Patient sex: M
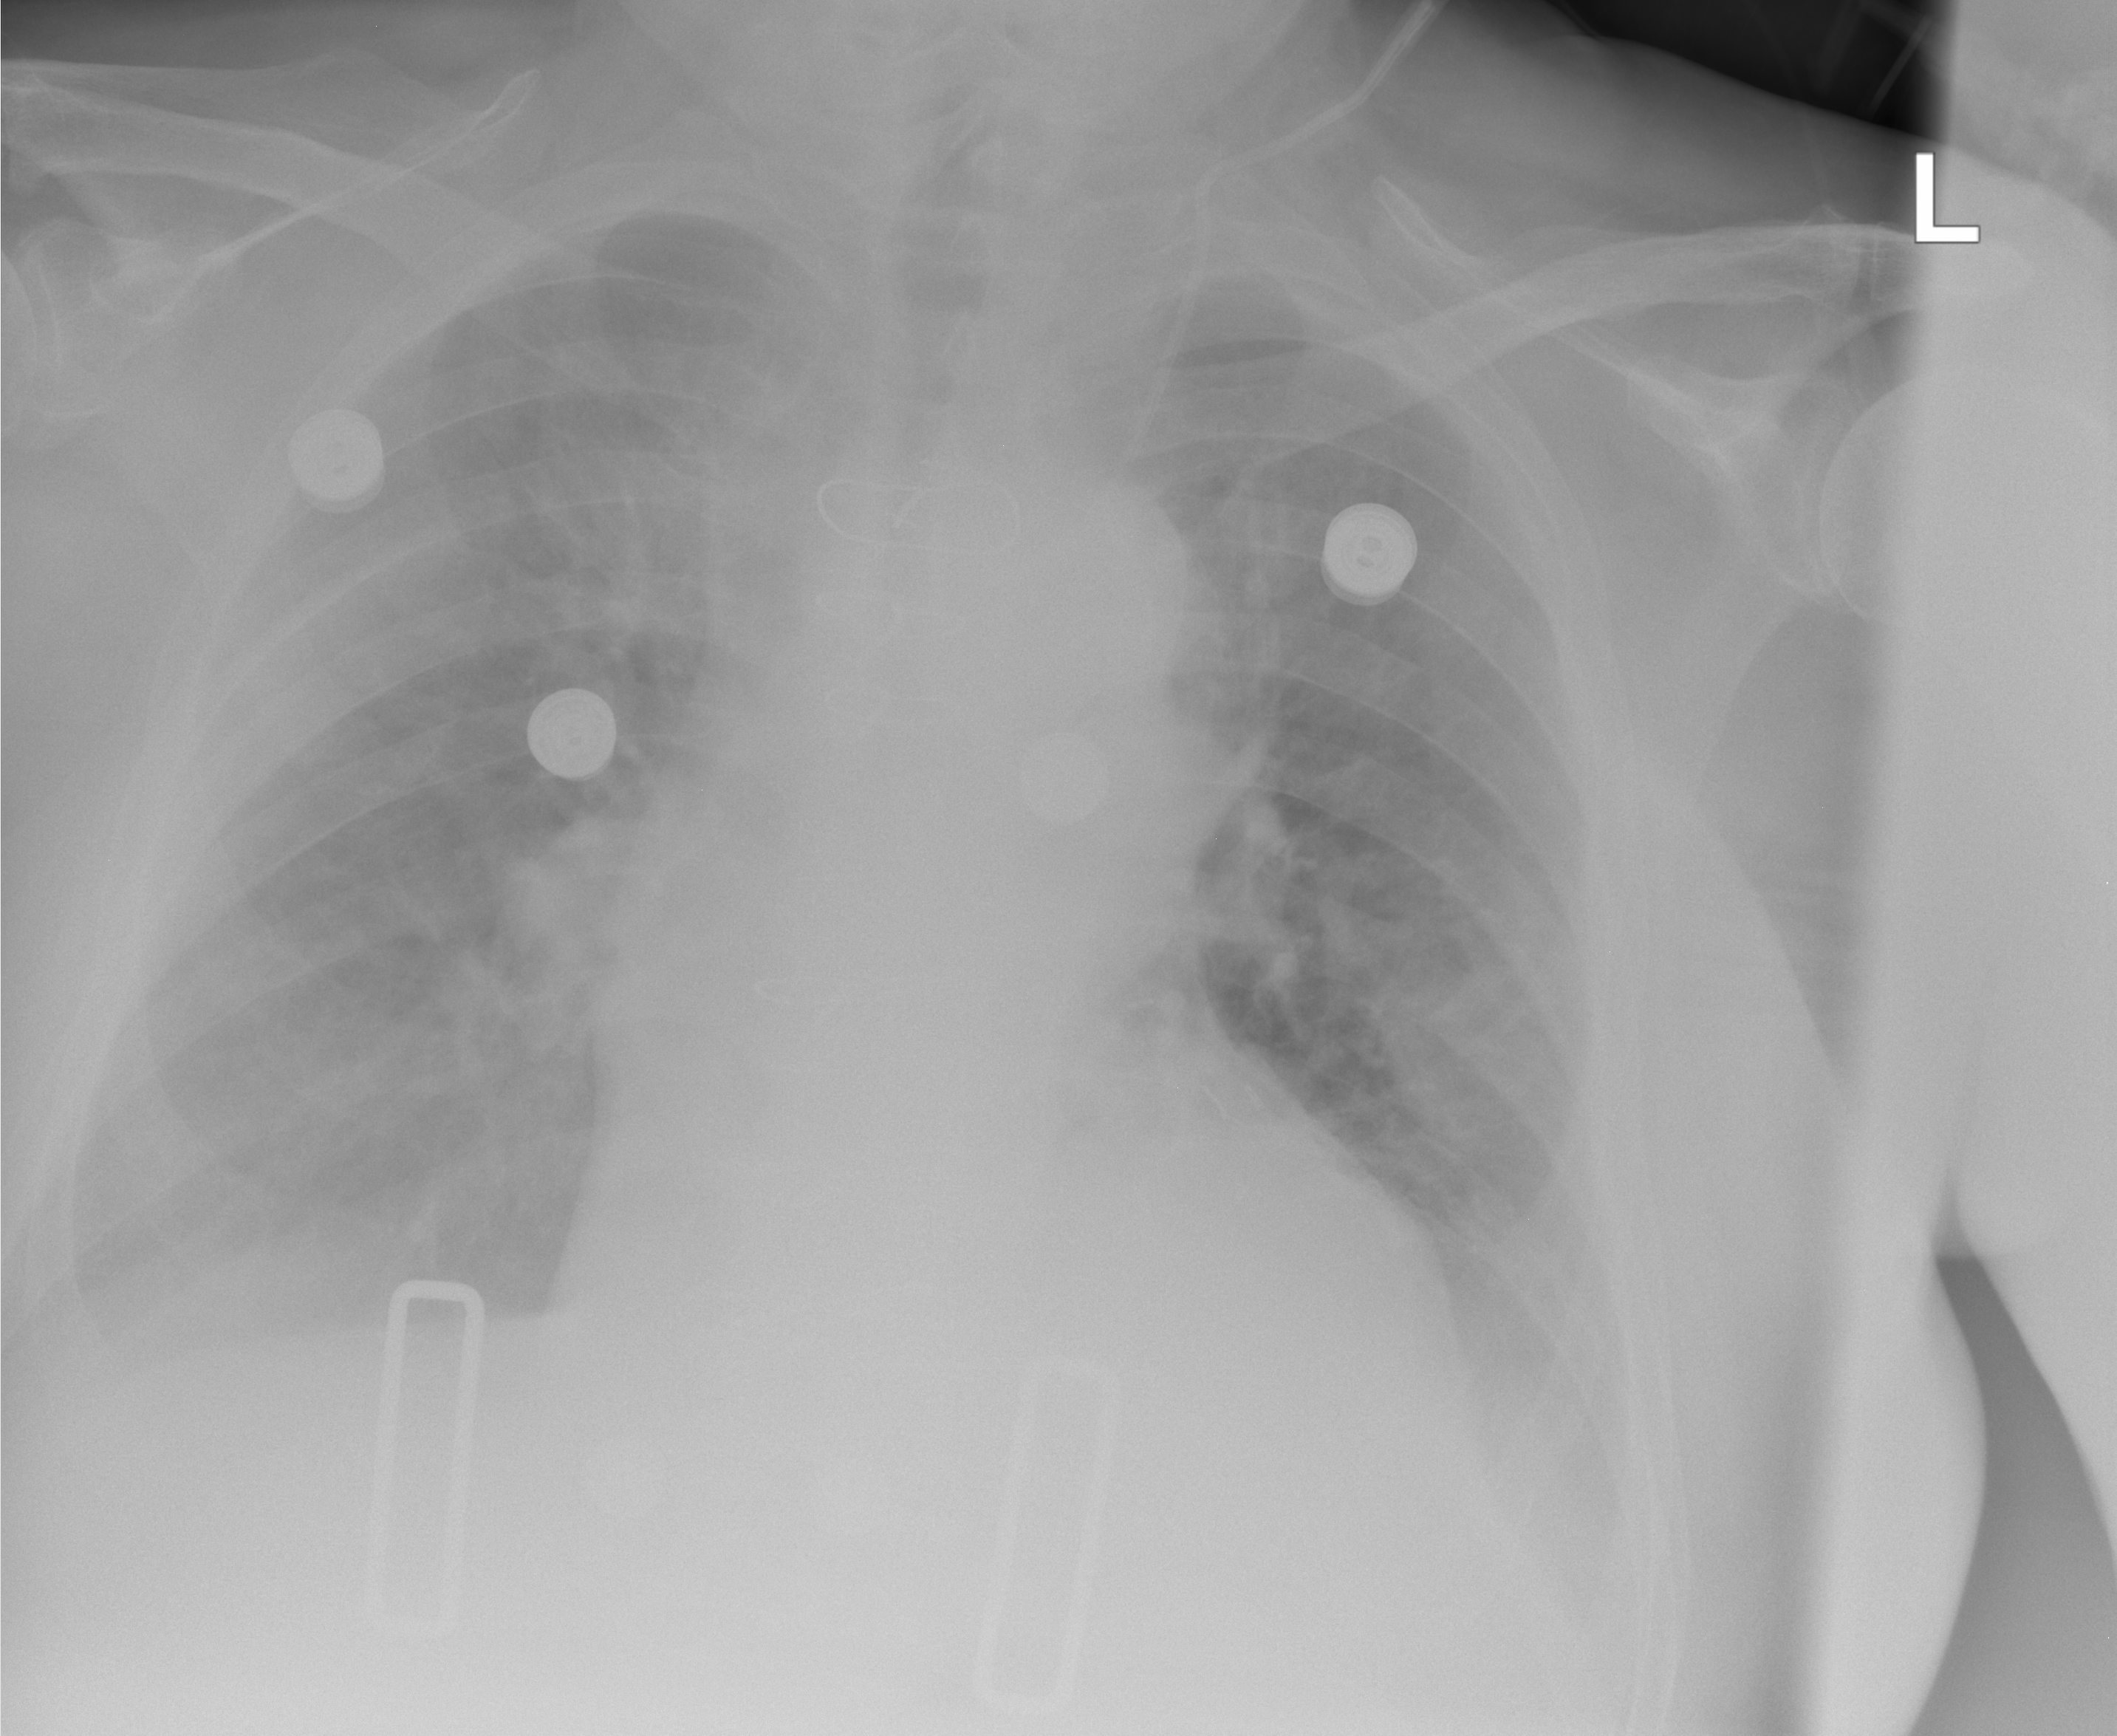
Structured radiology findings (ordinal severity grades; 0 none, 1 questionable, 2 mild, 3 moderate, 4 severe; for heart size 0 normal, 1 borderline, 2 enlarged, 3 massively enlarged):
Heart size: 2
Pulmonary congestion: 0
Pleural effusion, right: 2
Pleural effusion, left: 2
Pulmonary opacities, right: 1
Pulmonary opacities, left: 0
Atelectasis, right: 2
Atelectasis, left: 2